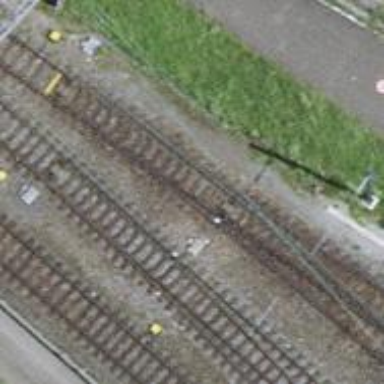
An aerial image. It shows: Railway switch.